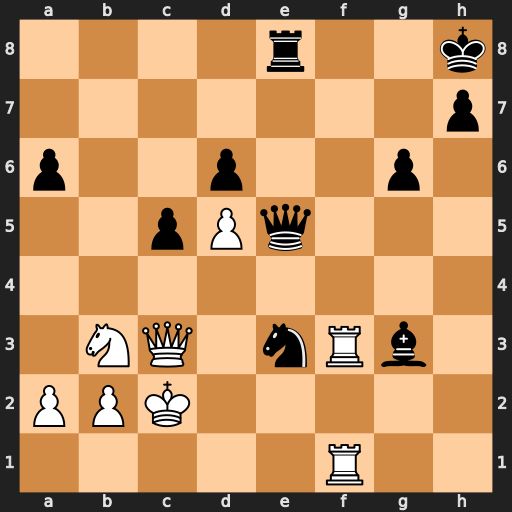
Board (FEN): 4r2k/7p/p2p2p1/2pPq3/8/1NQ1nRb1/PPK5/5R2
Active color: w
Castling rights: -
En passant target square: -
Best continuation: Rxe3 Qxc3+ Rxc3